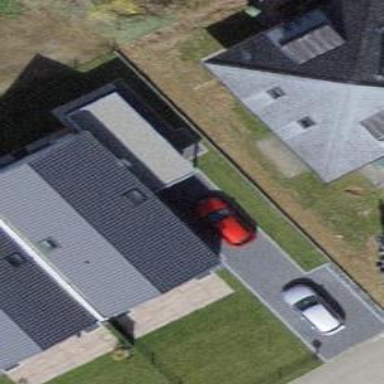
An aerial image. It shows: Carport building.